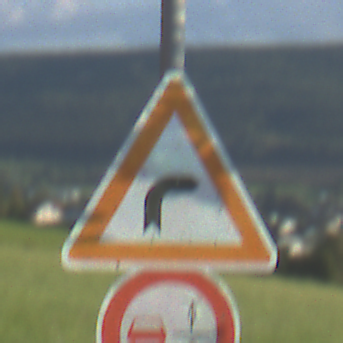
Verkehrszeichen: KurveRechts
Zusatzzeichen unten: VerbotUeberholenEinspurigeFahrzeuge
Umgebung: Outdoor, Nature
Tageszeit: MorningAfternoon
Wetter: PartlyCloudy
Licht: Natural
Jahreszeit: NotSpecified
Kontrast: HighContrast